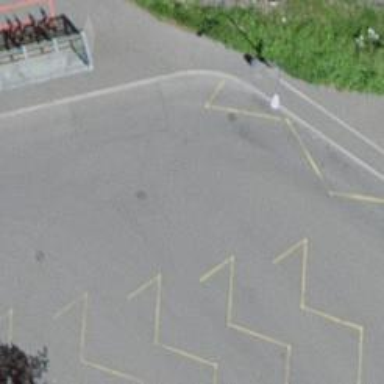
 serving as platform for public transportation."